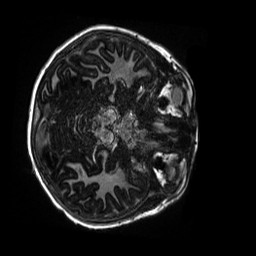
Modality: MP2RAGE
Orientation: axial
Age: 9
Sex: male
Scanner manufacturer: siemens
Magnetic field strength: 3 T
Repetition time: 4 s
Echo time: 0.00303 s